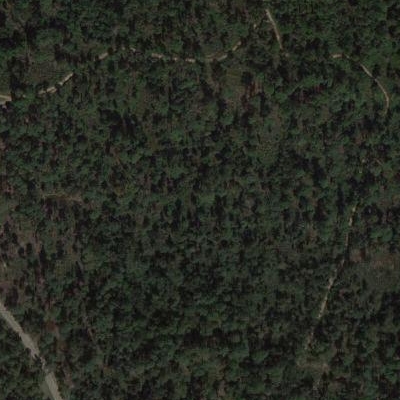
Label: Forest